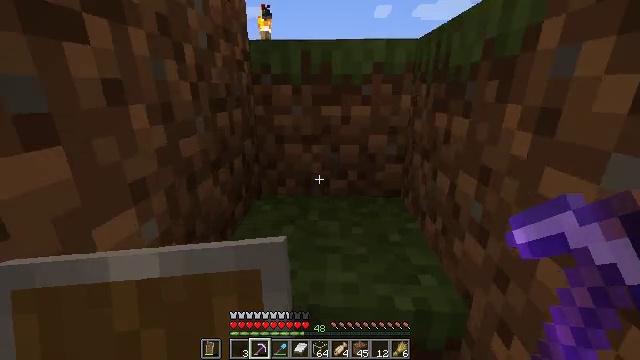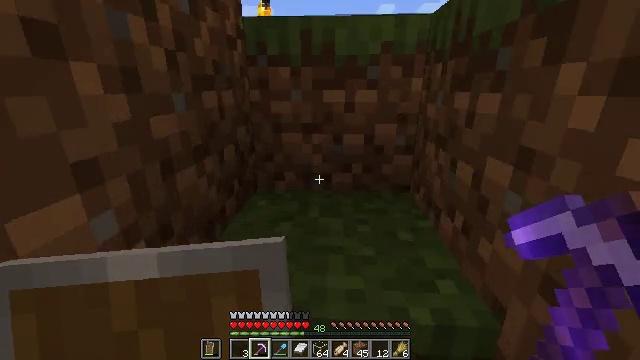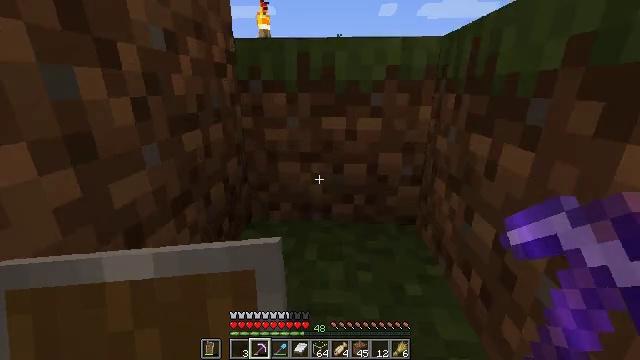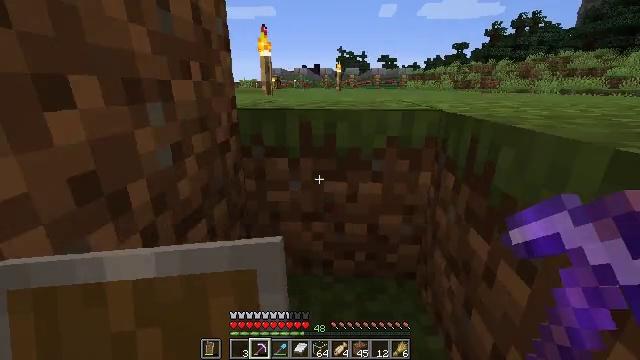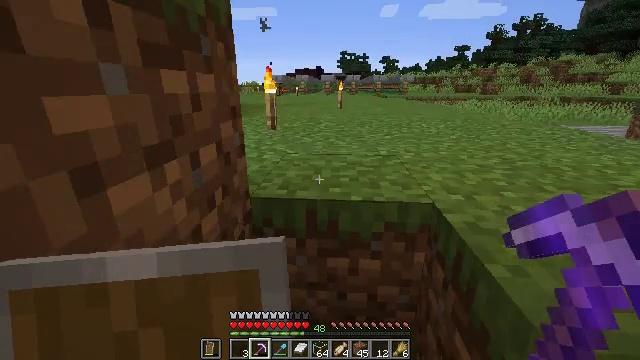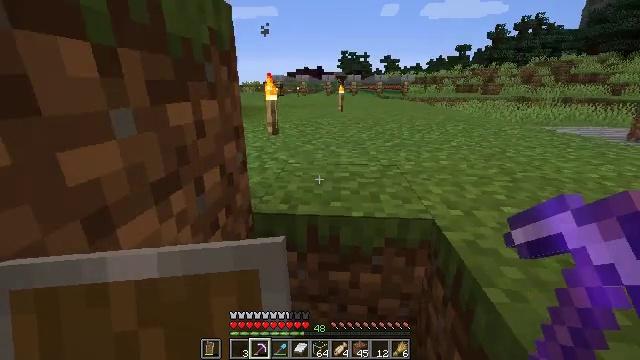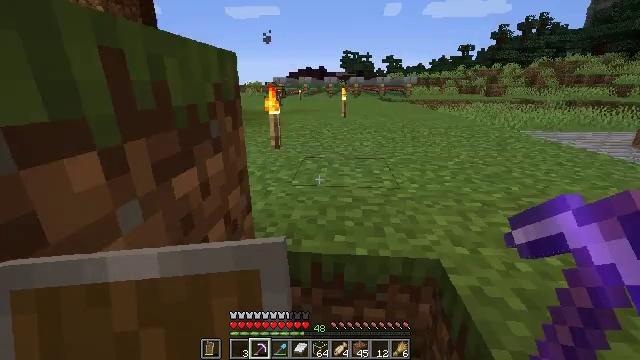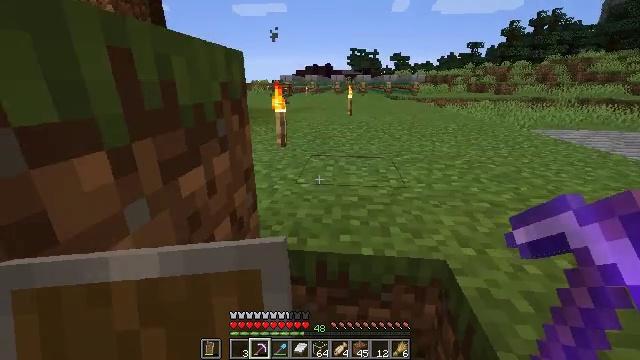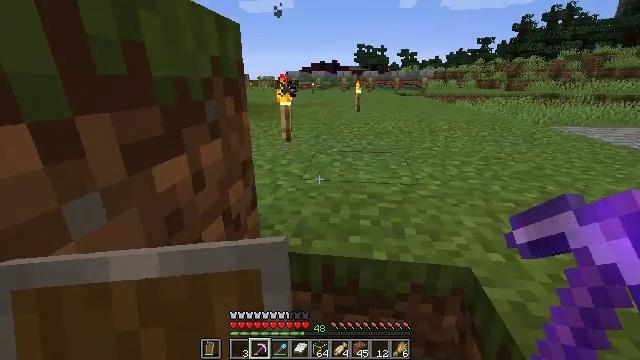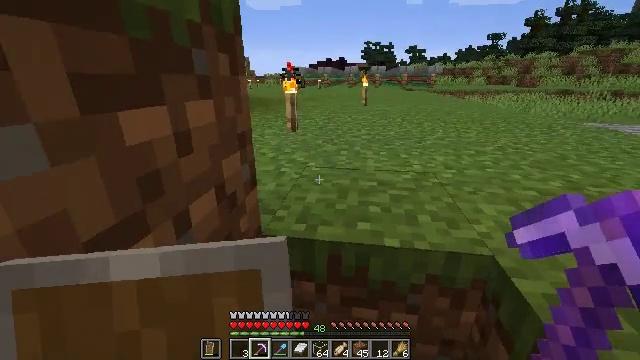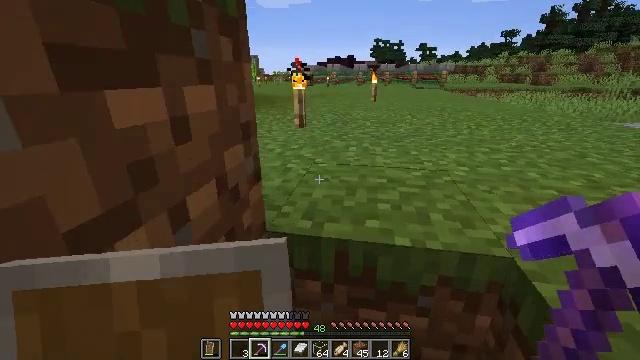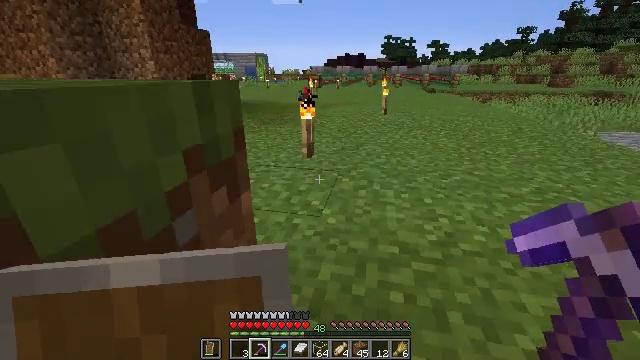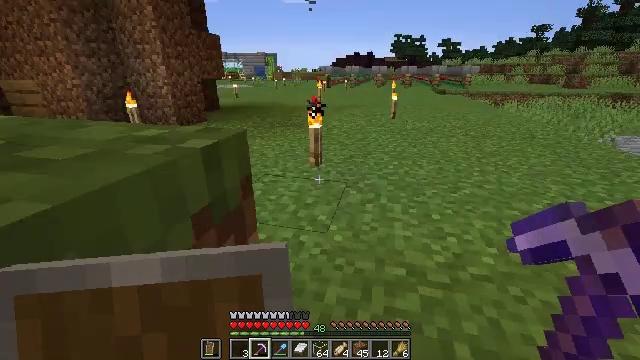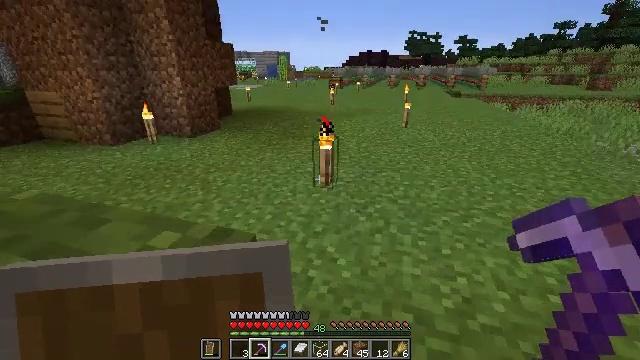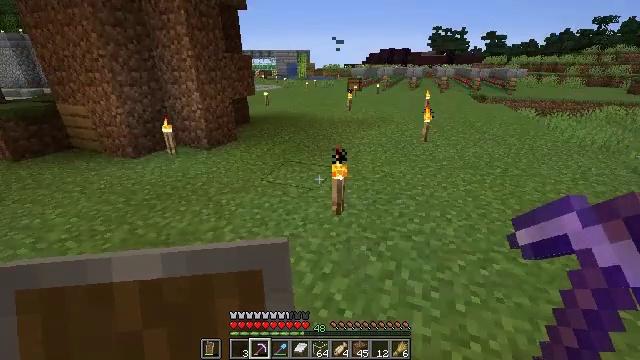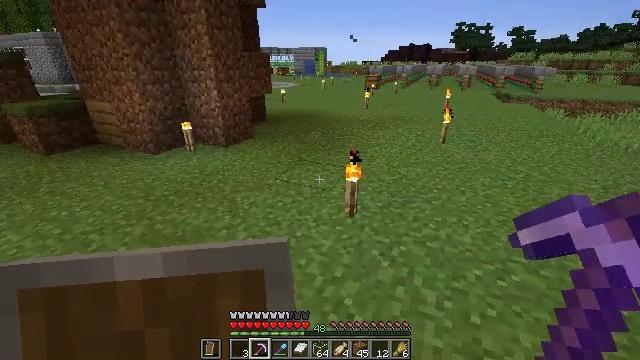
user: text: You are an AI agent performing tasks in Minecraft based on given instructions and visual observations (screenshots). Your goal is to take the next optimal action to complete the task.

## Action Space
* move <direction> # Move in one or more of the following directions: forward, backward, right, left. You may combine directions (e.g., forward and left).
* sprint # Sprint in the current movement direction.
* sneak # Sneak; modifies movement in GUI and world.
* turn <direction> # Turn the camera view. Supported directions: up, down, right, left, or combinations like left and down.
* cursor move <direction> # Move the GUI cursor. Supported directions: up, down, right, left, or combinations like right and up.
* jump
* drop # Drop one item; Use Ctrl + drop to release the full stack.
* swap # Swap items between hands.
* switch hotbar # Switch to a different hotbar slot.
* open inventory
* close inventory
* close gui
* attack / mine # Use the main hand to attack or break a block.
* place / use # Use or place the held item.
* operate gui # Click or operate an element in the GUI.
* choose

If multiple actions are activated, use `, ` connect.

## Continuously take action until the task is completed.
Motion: motion action
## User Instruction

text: Shatter the orange stained glass pane for materials.
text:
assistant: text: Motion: move forward, jump
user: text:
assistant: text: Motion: move forward, jump
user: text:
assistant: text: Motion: move forward
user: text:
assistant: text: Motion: move forward
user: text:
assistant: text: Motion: move forward
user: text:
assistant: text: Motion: move forward
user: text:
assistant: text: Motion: move forward, turn left
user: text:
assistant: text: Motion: move forward, turn left
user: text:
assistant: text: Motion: move forward, turn left, jump
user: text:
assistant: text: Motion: move forward, turn left, jump
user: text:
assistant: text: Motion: move forward, turn left, jump
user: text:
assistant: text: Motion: move forward, turn left, jump
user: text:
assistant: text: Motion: move forward and move right, turn left
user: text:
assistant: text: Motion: move forward and move right, turn left
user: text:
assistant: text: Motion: move forward and move right, turn left
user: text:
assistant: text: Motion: move forward and move right, turn left
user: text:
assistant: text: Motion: move forward and move right, turn left
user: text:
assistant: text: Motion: move forward and move right, turn left
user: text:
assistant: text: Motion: move forward and move right, turn left
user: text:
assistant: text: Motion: move forward and move right, turn left
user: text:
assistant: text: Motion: move forward, turn left
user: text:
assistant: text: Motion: turn left
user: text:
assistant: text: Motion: move forward
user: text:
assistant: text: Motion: move forward
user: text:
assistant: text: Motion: no_op
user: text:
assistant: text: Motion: no_op
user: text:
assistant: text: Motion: move forward
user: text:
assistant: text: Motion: move forward
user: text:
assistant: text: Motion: move forward
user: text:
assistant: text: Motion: move forward